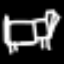
Label: bed